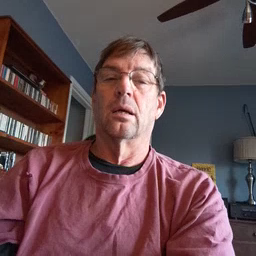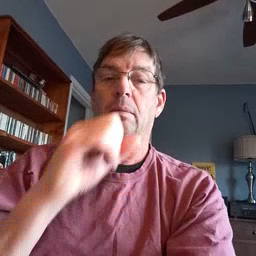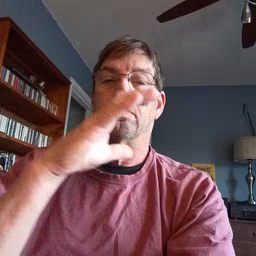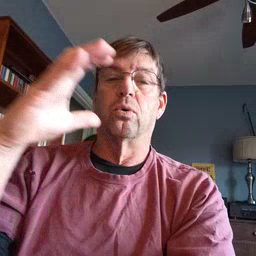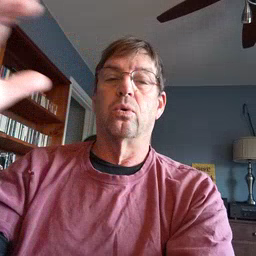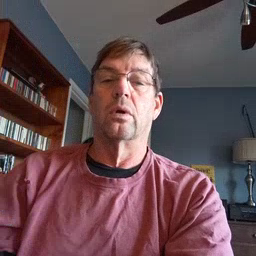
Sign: balloon